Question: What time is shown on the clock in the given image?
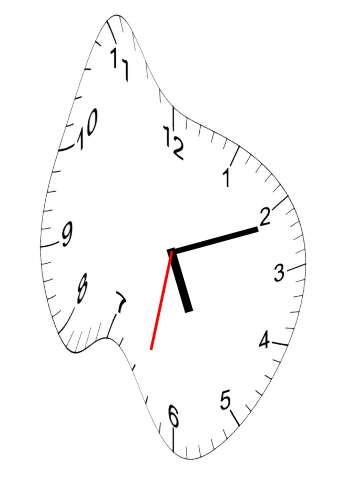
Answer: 05:11:32